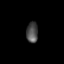
Tissue: lung
Cell type: Epithelial cells
Senescence score: 0.1853
Nuclear area (px): 235
Mean DAPI intensity: 76.94